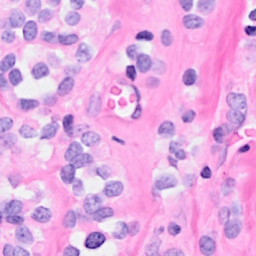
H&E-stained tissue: Breast